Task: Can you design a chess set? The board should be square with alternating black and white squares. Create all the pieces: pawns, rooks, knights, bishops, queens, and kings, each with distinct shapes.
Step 2358:
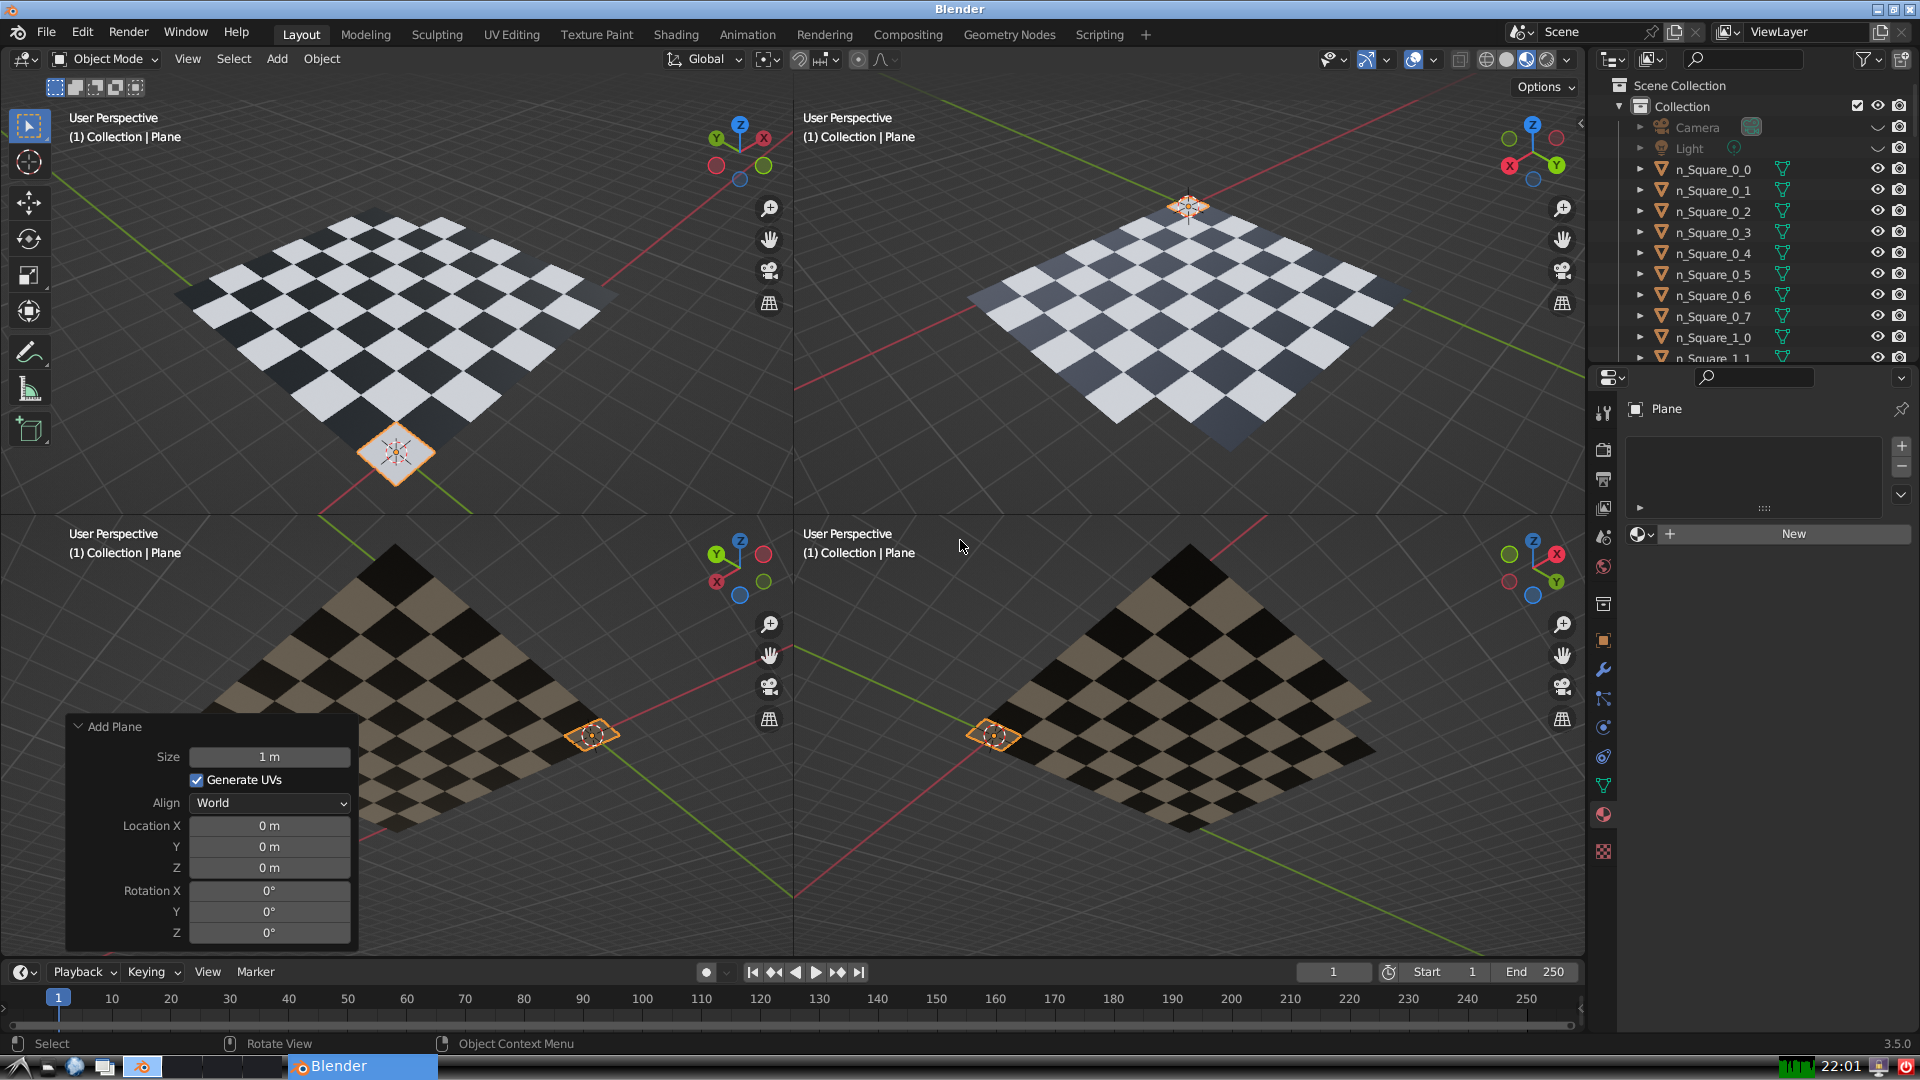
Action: {"mouse_move": [270, 826]}